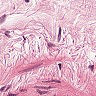
Metastatic tissue present: no